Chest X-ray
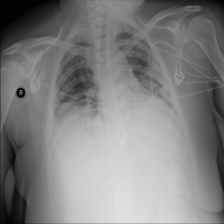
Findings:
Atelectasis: negative
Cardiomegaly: negative
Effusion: negative
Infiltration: negative
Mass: negative
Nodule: negative
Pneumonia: negative
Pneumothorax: negative
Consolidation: negative
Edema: negative
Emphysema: negative
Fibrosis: negative
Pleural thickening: negative
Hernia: negative